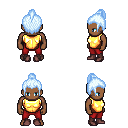
a pixel art fantasy rpg character, male body template, human, dark skin, gold chest armor, red pants, white cyan short topknot hairstyle, maroon shoes, four views (front, back, left, right), 2x2 character sprite sheet, small pixel art, hard edges, no anti-aliasing